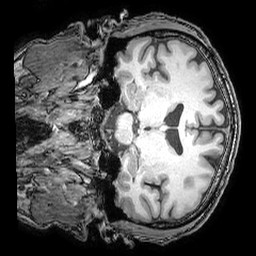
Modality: T1w
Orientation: coronal
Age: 40
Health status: ill
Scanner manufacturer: philips
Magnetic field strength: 3 T
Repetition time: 0.007 s
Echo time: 0.0035 s